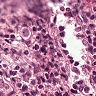
Metastatic tissue present: yes